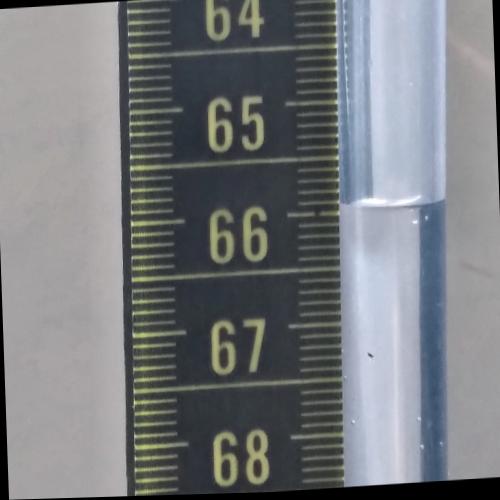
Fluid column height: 65.9 cm